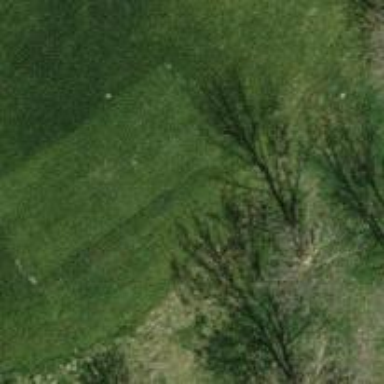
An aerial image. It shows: Grassy area designated as golf tee.